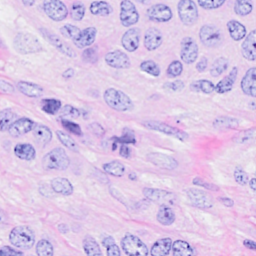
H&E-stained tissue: Breast